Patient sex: F
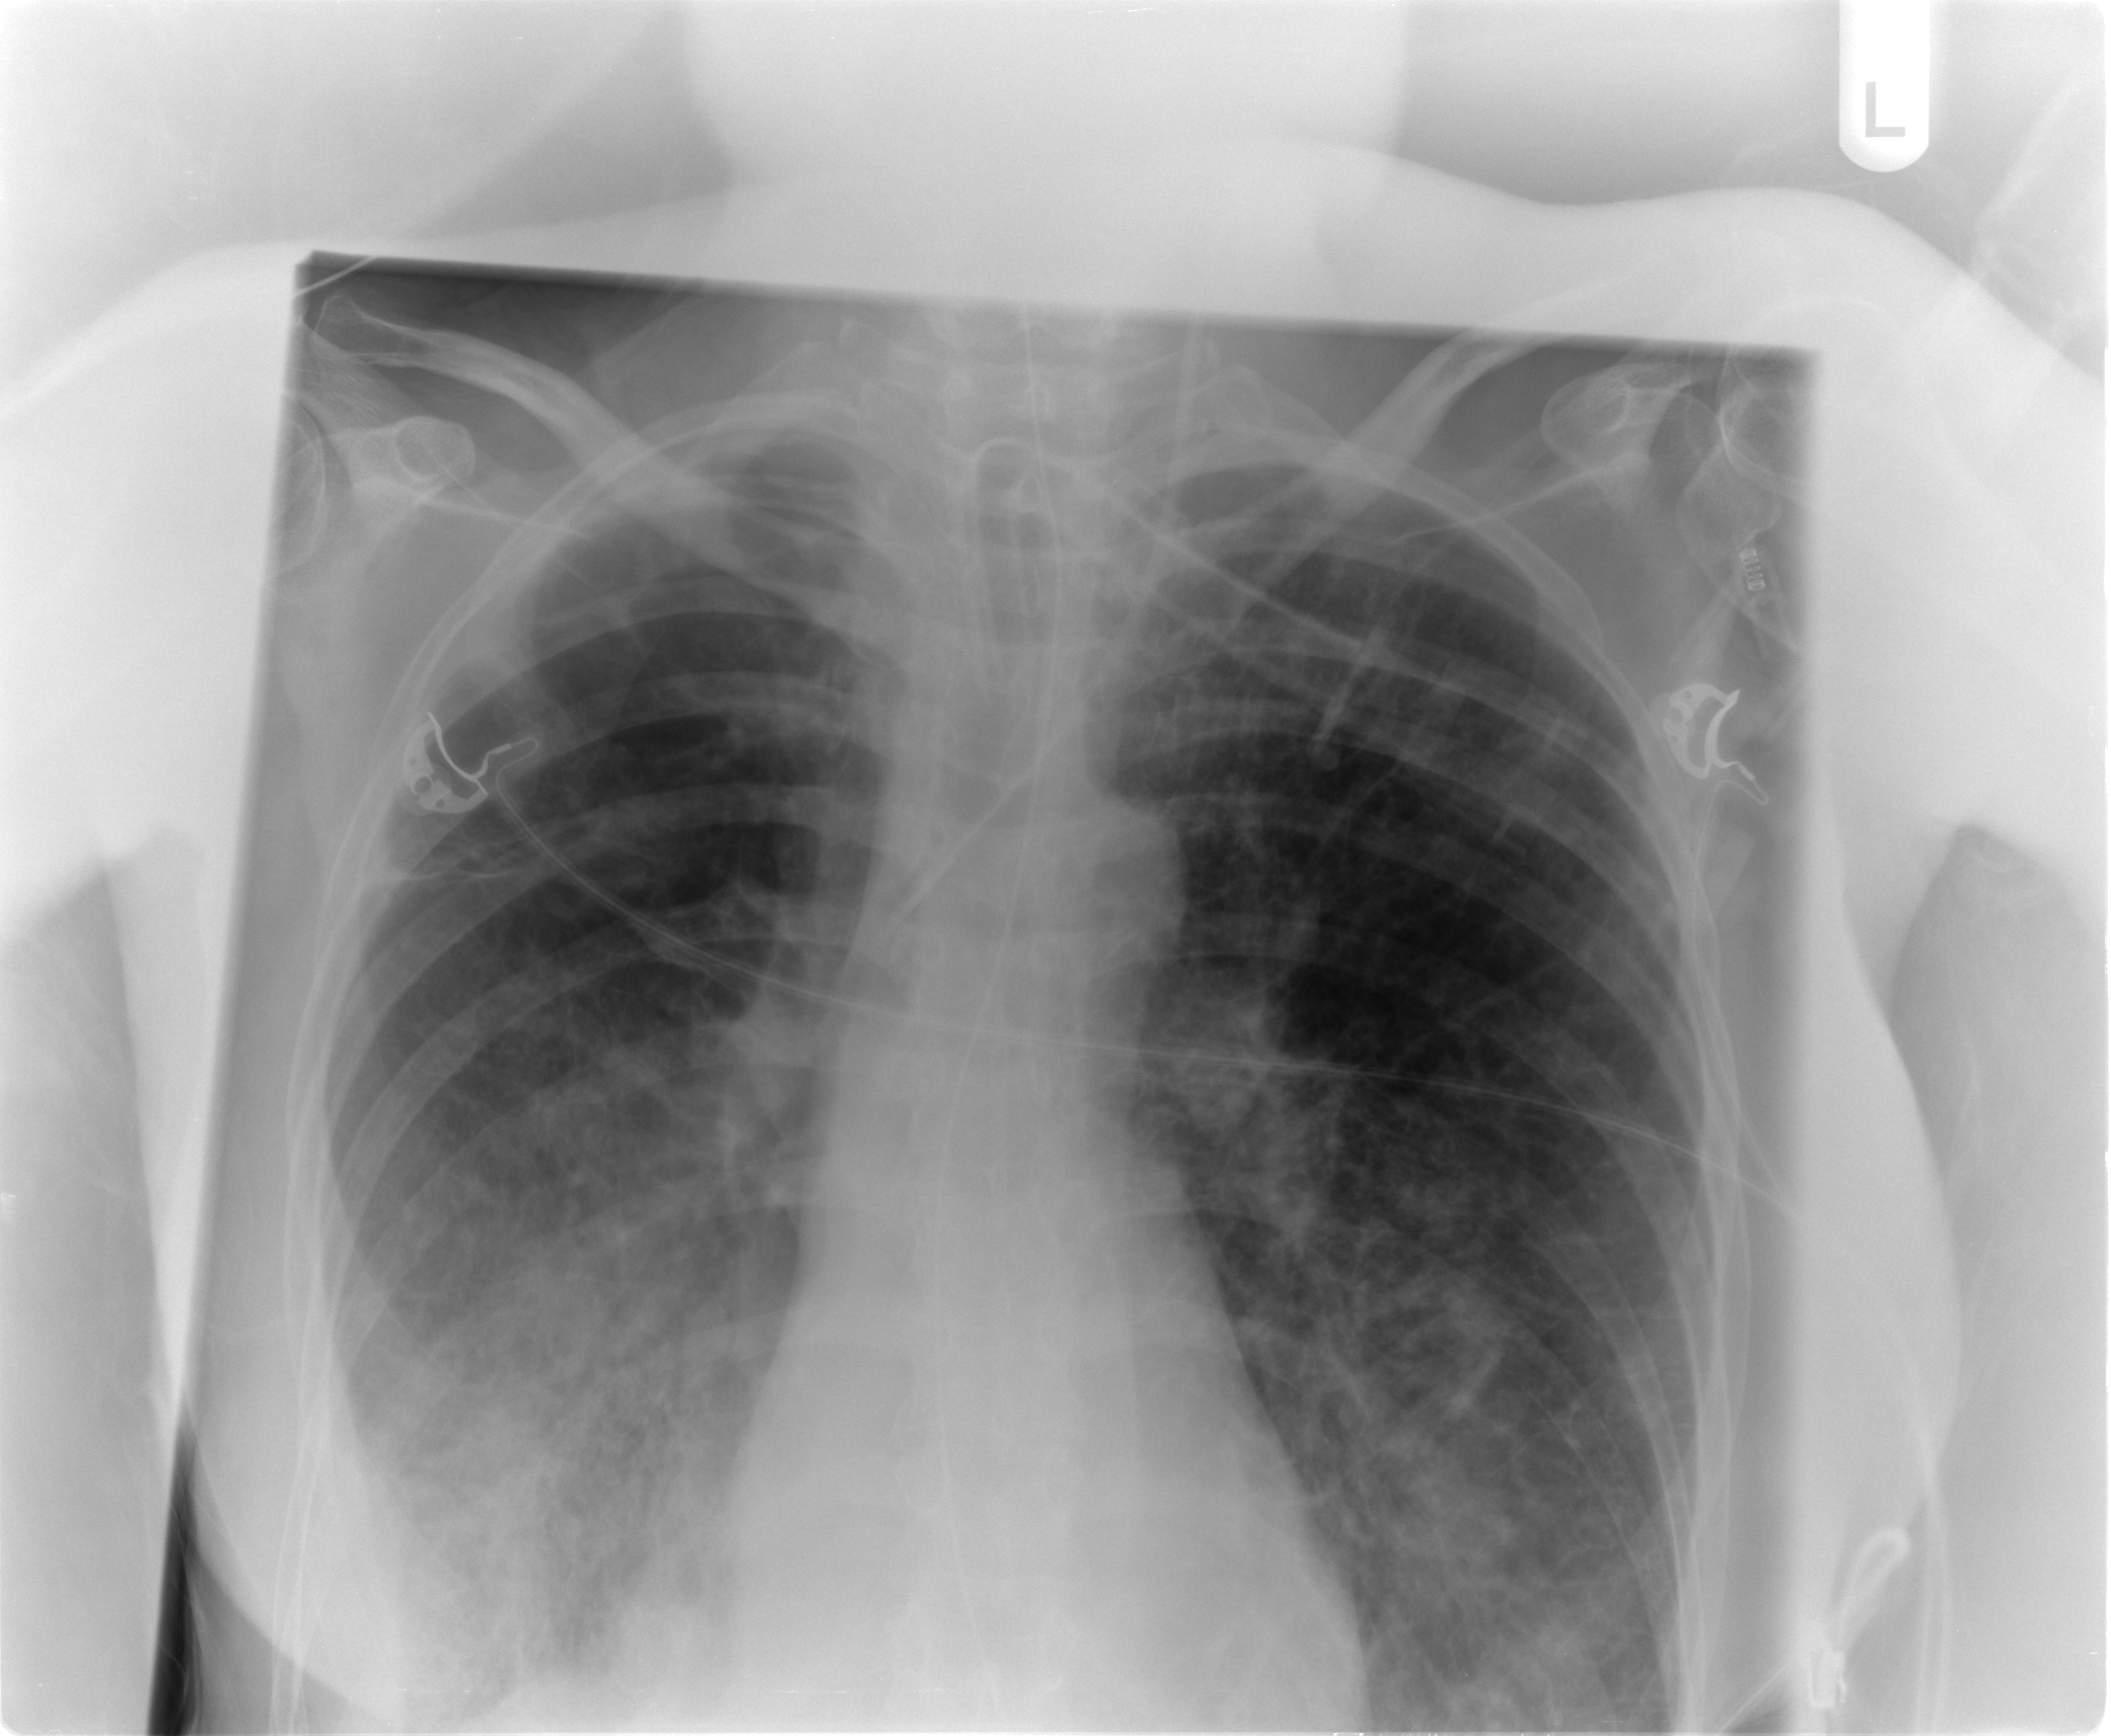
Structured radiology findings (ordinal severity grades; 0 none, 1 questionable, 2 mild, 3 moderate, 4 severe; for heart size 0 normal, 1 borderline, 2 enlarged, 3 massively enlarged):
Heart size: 0
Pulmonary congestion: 2
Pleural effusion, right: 2
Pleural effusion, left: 1
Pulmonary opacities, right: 0
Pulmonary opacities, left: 0
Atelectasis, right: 2
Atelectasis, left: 2